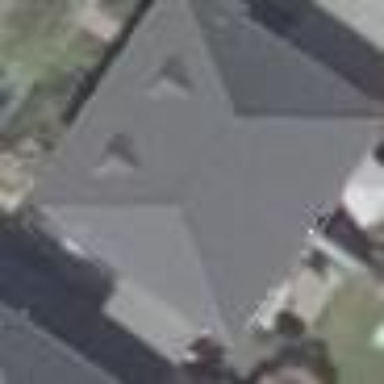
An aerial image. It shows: Semidetached house with hipped roof.